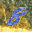
Label: 8